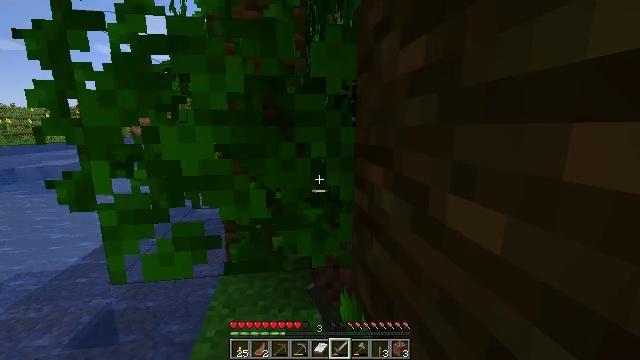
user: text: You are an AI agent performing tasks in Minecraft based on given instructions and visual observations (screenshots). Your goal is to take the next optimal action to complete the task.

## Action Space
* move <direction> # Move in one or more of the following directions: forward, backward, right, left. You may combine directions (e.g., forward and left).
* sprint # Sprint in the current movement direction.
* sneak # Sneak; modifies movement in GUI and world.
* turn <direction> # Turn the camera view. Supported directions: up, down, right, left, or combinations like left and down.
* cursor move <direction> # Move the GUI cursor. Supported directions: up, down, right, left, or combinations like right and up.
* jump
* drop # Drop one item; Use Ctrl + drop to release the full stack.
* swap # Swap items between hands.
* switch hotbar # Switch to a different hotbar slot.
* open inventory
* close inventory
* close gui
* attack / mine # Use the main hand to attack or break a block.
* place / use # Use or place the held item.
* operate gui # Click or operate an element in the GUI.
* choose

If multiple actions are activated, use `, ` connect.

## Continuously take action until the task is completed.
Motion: motion action
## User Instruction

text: Get cocoa by attacking the pod.
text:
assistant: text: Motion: attack / mine